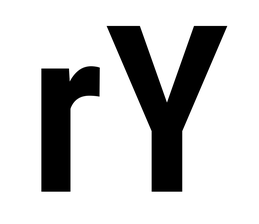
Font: Roboto_Condensed_SemiBold